Question: Is it possible to create the following scenario using HTML or maybe HTML5 ?
In the attached image:
"A" is an image overlay.
"B+C" is a content zone.
At the moment i have positioned "A" using an absolute div with a background,
The problem is all of "B" (the content beneath the blue)line is of course behind "A" so the data there is inaccessible.
Is there an option to overcome this issue ?

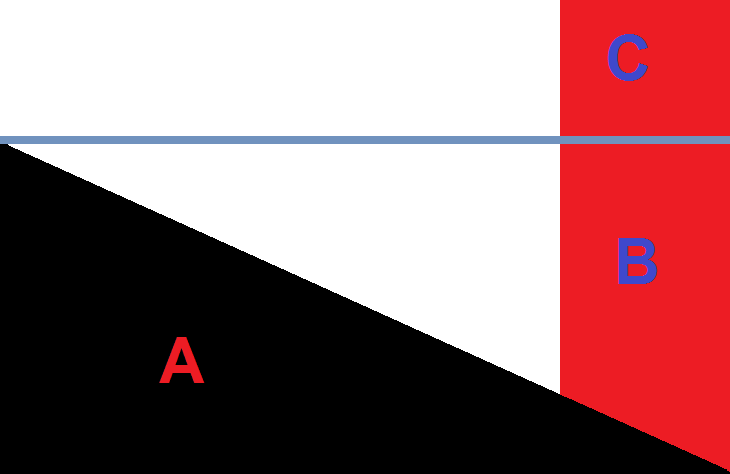
Answer: You can make the <URL> so that it keeps it's boundaries and doesn't overlap the B element :
<URL>
'''
.wrap{
width:900px;
position:relative;
overflow:hidden;
}
.c, .b{
width:20%;
float:right;
height:200px;
background:gold;
}
.b{
clear:right;
height:400px;
background:teal;
}
.a{
position:absolute;
top:200px; left:0;
width:110%; height:400px;
overflow:hidden;
transform-origin:0 0;
transform: rotate(24deg);
}
.a img{
width:100%;
display:block;
transform-origin:0 0;
transform: rotate(-24deg);
}
'''
'''
<div class="wrap">
<div class="c"></div>
<div class="a"><img src="http://lorempixel.com/output/people-q-c-640-480-8.jpg" alt="" /> </div>
<div class="b"> <a href="#">link</a></div>
</div>
'''